Field crop: tomato
Growth stage: 1
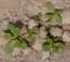
Species: portulaca